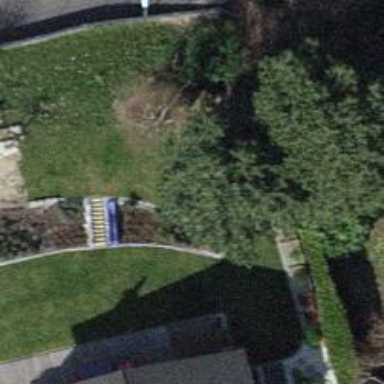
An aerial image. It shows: Garden with evergreen needle-leaved trees.